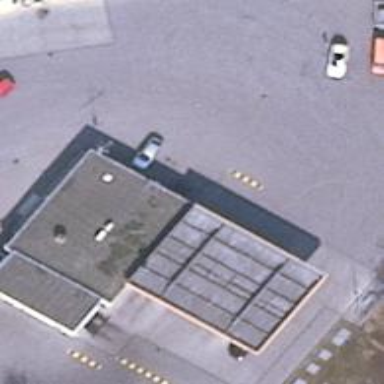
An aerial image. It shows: Fuel station.